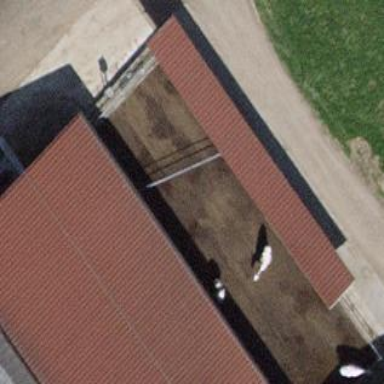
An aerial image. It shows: Skillion-roofed farm auxiliary building.